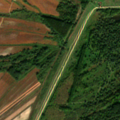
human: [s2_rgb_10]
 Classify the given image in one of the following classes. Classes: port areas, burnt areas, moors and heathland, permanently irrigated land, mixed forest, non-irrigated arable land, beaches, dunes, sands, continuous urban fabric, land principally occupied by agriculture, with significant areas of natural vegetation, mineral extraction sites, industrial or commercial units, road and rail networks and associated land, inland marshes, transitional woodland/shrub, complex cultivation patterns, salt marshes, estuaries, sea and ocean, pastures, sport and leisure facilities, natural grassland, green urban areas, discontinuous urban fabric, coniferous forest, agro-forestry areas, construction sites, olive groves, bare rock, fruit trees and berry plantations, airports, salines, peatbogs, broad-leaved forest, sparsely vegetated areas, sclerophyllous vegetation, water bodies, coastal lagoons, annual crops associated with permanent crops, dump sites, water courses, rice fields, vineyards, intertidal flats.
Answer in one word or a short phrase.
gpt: non-irrigated arable land, broad-leaved forest, transitional woodland/shrub, water bodies